Question: When developing a firefox extension to show a panel below the icon, the toolbarbutton with type="panel" puts a little triangle inside the button. Is it possible to remove this triangle and keep the type="panel"? Screenshot:

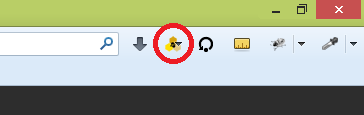
Answer: '<toolbarbutton type="panel">' is <URL> you want to hide. Hiding it is easily possible with CSS:
'''
#my-toolbar-button dropmarker {
display: none;
}
'''